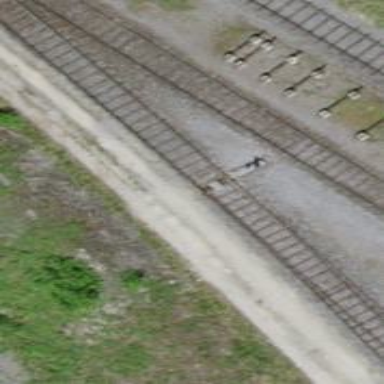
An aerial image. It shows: Railway switch.